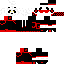
A female skeleton skin with dark skin, wearing white bald dressed in a red tshirt and red pants, featuring a closed mouth.